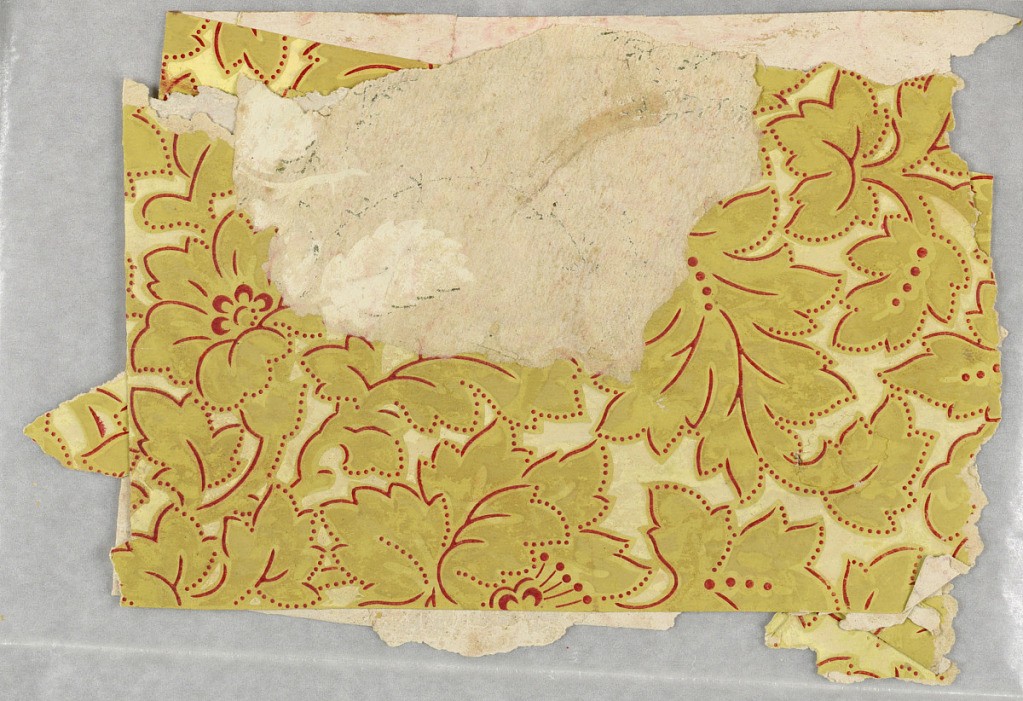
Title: Sidewall - fragment
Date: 1870–80
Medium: Machine-printed
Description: An all-over leaf and floral design printed in mustard yellow with gold and mica highlights.